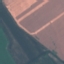
Land use / land cover: AnnualCrop